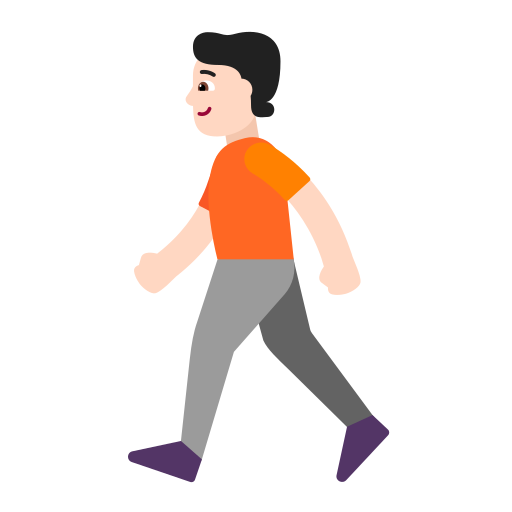
person walking flat light